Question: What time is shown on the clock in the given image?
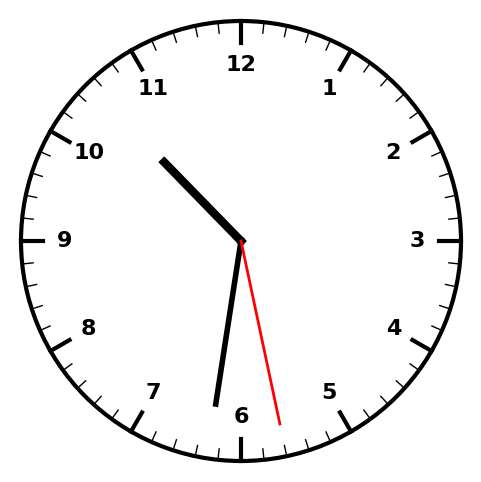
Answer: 10:31:28